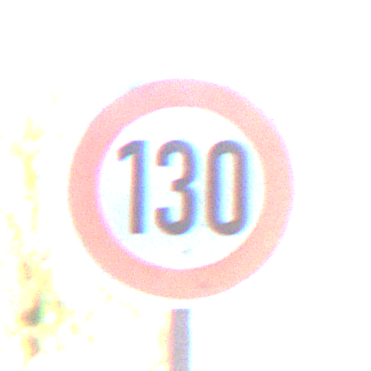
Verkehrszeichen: Geschwindigkeit130
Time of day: SunriseSunset
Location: Outdoor (Urban)
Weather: PartlyCloudy
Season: NotSpecified
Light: Natural